Question: I feel crazy. Here is a <URL>.
But even when I copy and paste the HTML and CSS into my local files, I cannot replicate. Here is my code:
This is my HTML and CSS:
'''
<html>
<head>
<link type='text/css' rel='stylesheet' href='main.css'>
</head>
<body>
<div>
<span>Lorem ipsum dolor sit amet, consectetur adipiscing elit.</span>
</div>
</body>
</html>
'''
and
'''
div {
border: 1px solid black;
width: 250px;
height: 100px;
line-height: 100px;
text-align: center;
}
span {
display: inline-block;
vertical-align: middle;
line-height: normal;
}
'''
This doesn't work. . What in the world is going on?
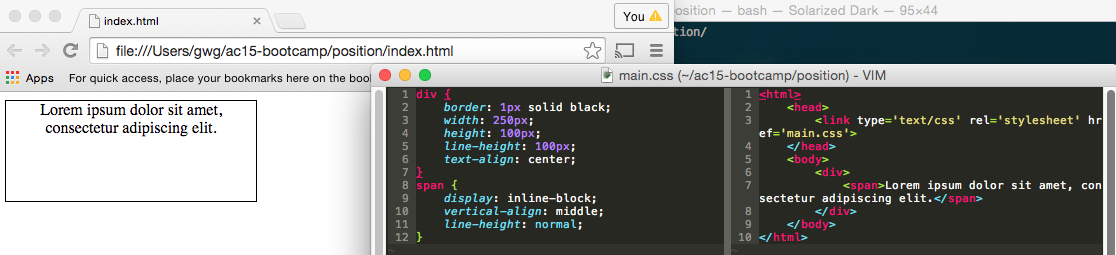
Answer: You have to specify your DOCTYPE. If you add this to the top of your HTML file, it will work. This will cause your page to be HTML5 instead of, I believe, transitional.
'''
<!DOCTYPE html>
'''
Fool around with the DTD section in Fiddle Options on the left, and you can reproduce the non-centred version.